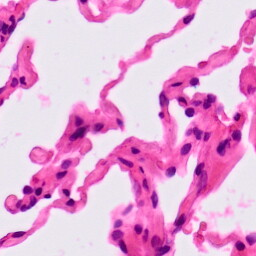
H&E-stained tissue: Lung